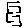
Label: zigzag